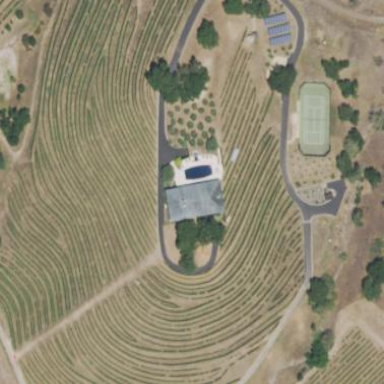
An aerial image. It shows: Vineyard growing grapes.